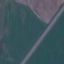
Label: Highway